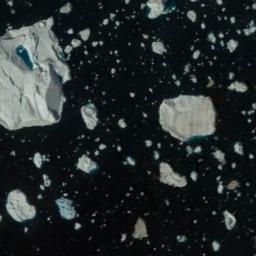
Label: sea_ice